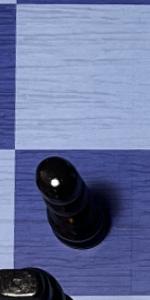
Label: Pawn_Black